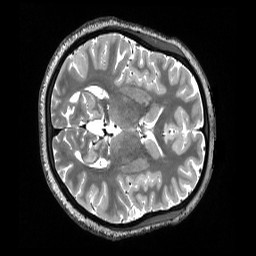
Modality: T2w
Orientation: axial
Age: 20
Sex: female
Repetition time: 3.2 s
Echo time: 0.563 s